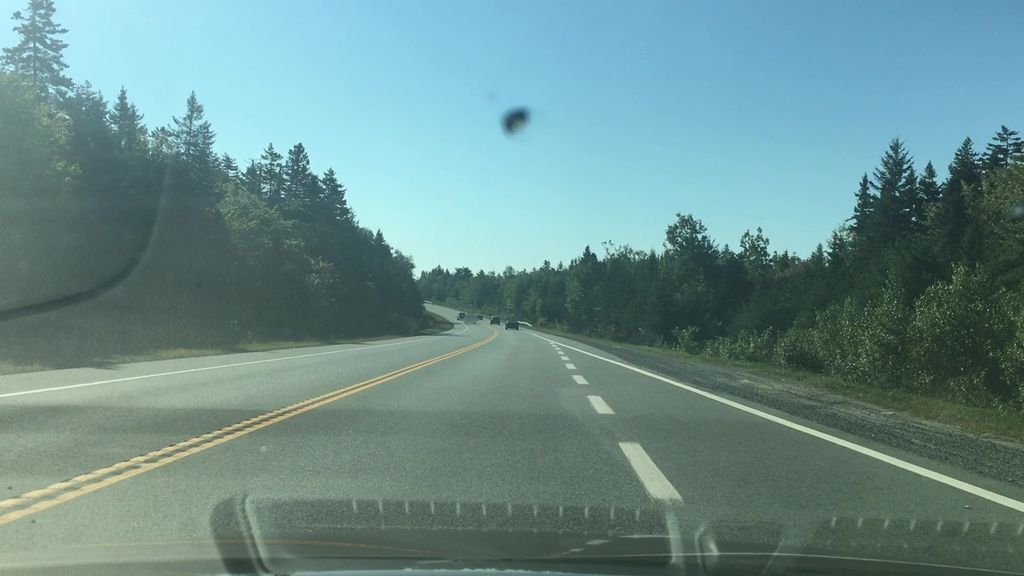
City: halifax